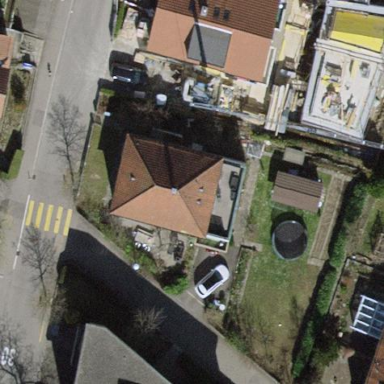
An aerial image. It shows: Building with tiled roof.